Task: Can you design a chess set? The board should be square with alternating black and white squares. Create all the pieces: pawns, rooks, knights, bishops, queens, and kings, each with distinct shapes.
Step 1733:
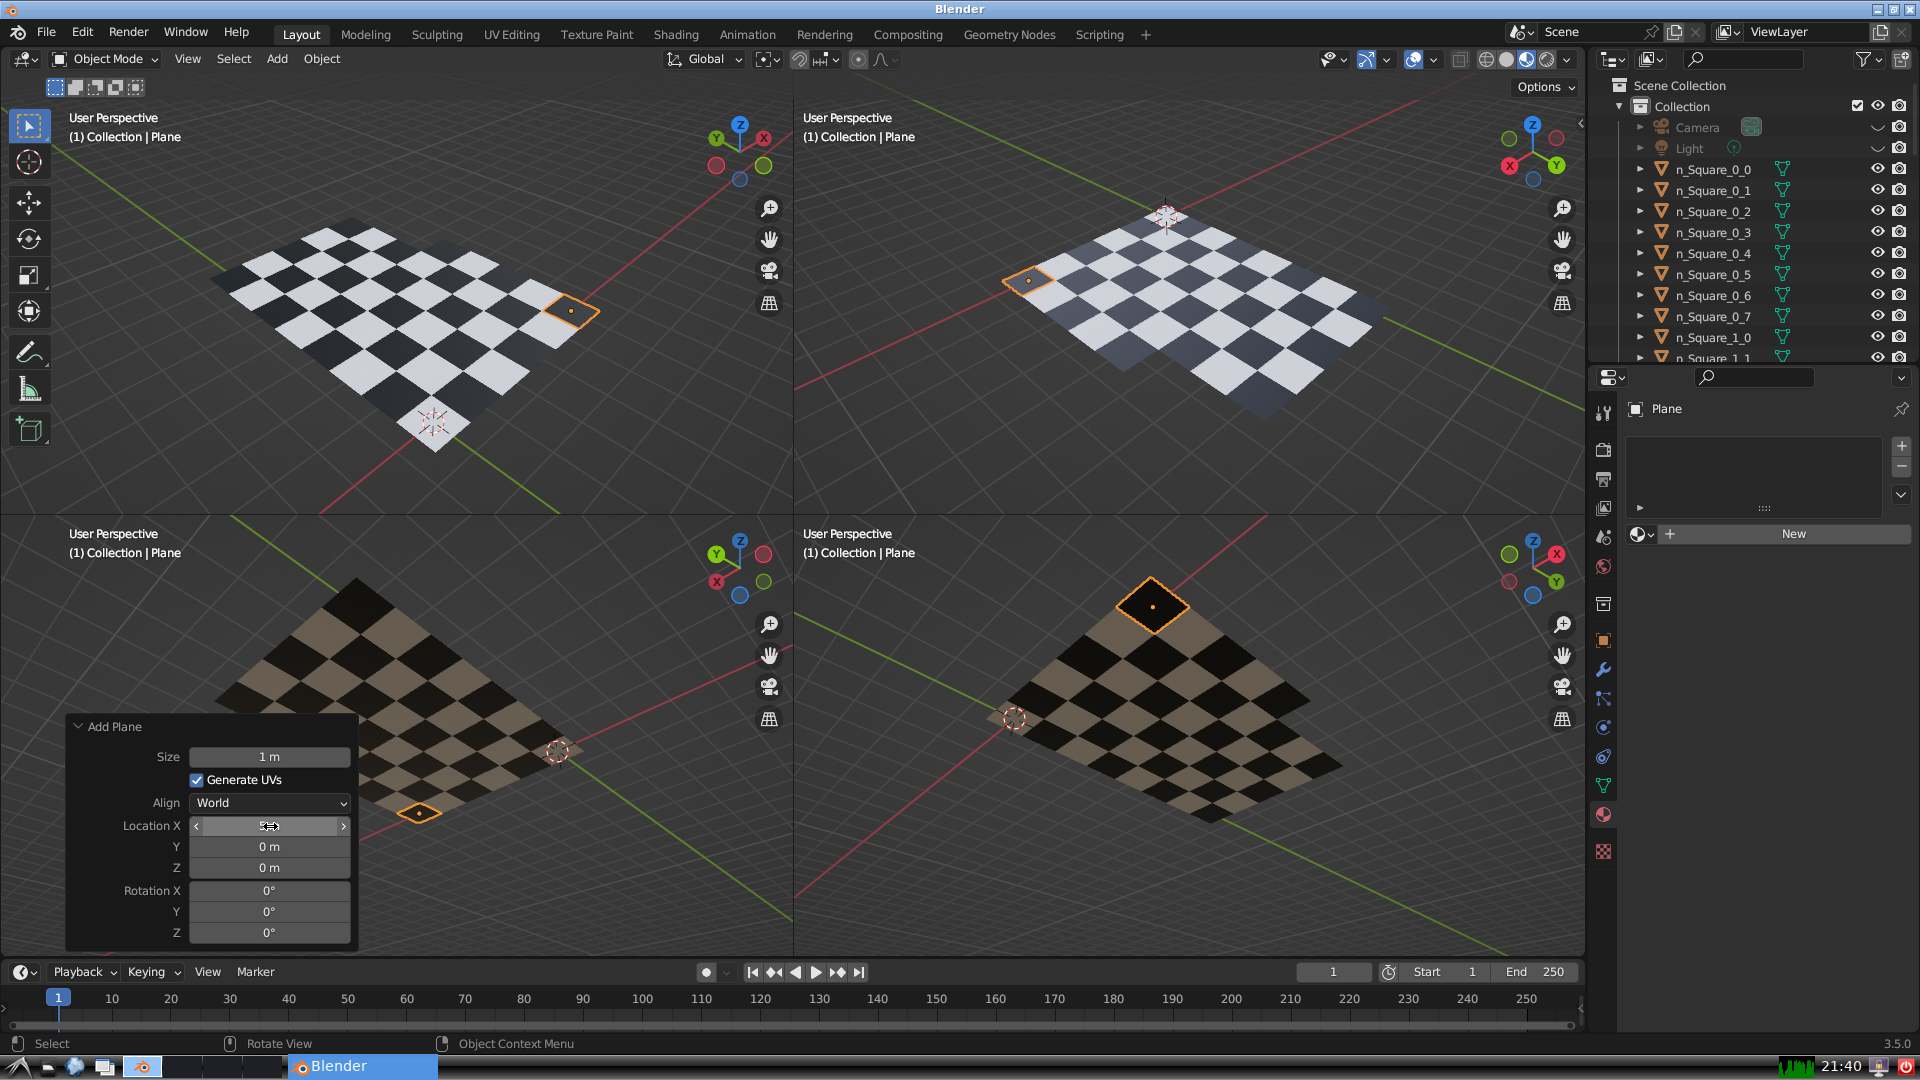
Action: {"mouse_move": [270, 846]}